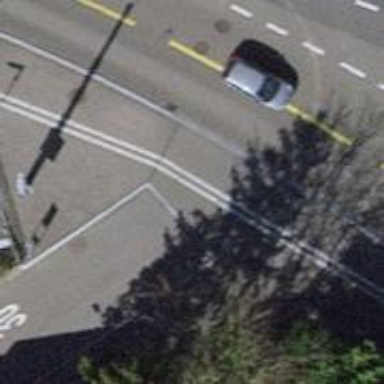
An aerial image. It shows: Unmarked crossing with traffic calming table.